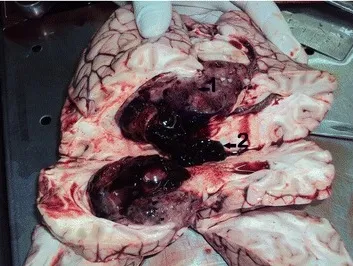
Intracerebral hemorrhages (arrow1) that appear to be older than the hemorrhages in the lateral ventricles (arrow2) of the brain are seen here.
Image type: medical_photograph (other_medical_photograph)